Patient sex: M
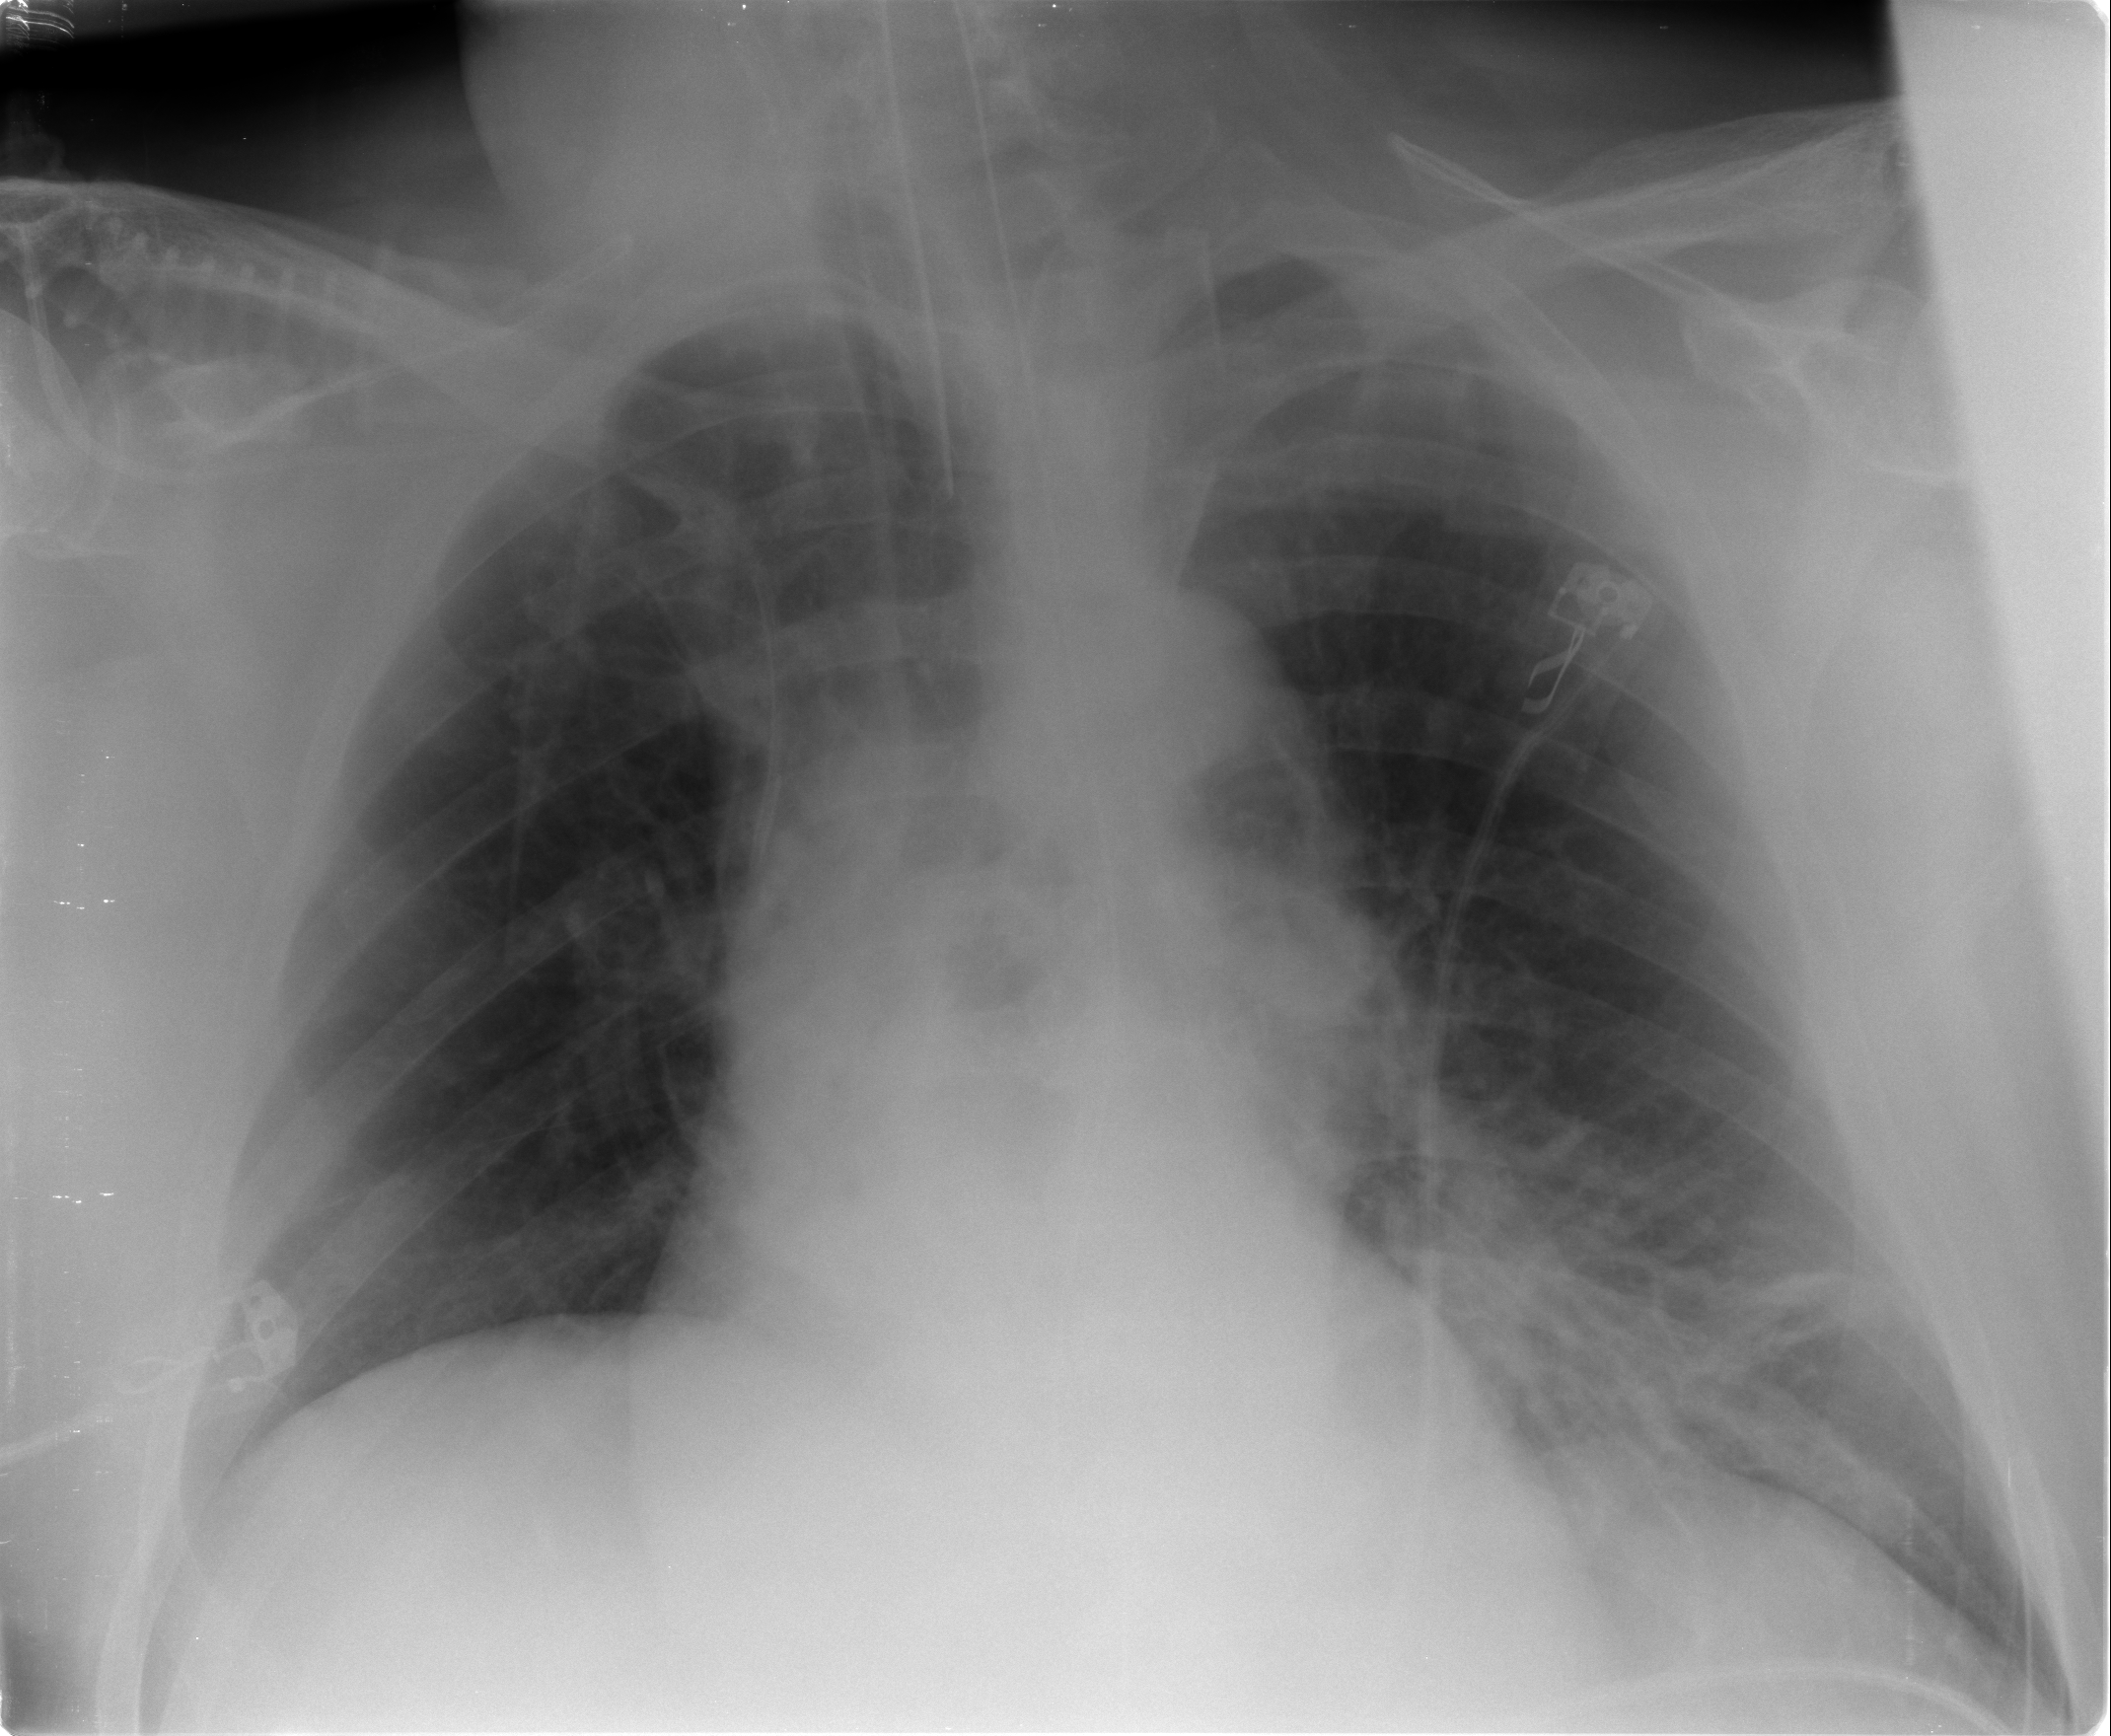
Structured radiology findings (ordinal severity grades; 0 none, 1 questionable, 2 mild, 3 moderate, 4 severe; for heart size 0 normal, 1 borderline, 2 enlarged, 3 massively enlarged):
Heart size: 2
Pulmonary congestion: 0
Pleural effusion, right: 0
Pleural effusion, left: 0
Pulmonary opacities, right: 0
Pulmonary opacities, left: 2
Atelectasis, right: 0
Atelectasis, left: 2